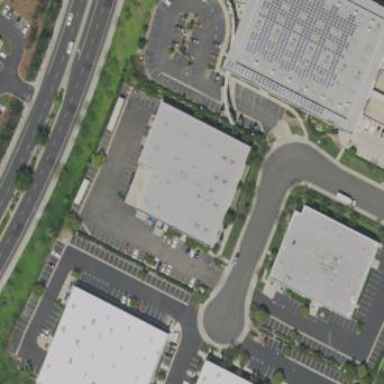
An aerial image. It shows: Commercial building.